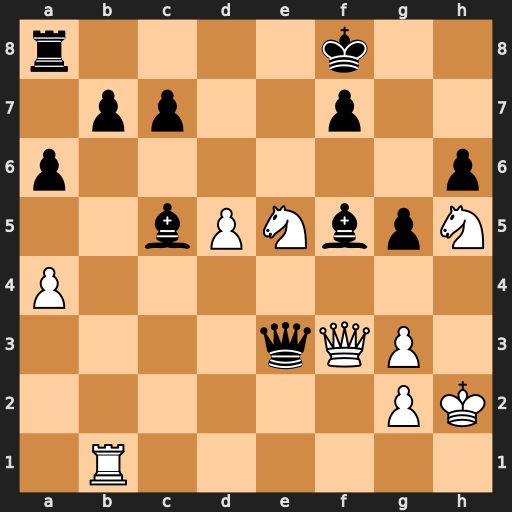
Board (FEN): r4k2/1pp2p2/p6p/2bPNbpN/P7/4qQP1/6PK/1R6
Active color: w
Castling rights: -
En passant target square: -
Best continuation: Qxf5 Qxe5 Qxe5